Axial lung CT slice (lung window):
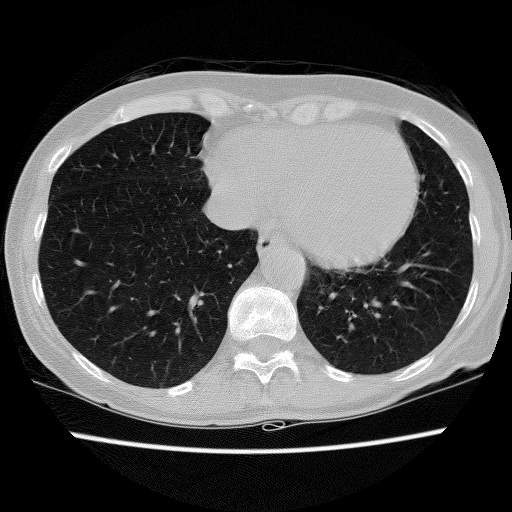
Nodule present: no